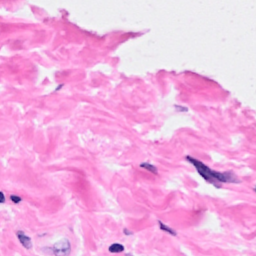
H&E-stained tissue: Breast